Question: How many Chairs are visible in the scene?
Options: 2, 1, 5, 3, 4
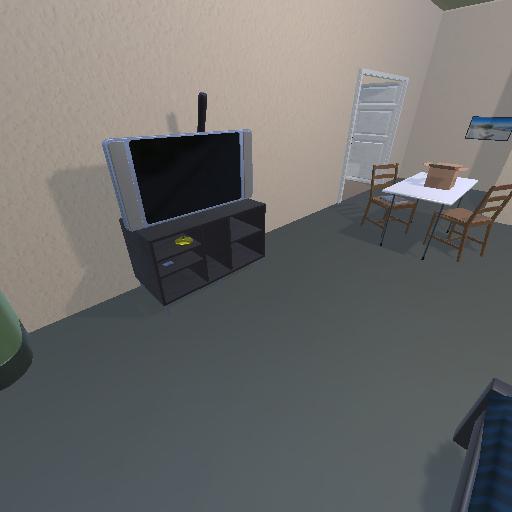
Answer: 2